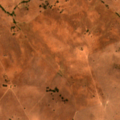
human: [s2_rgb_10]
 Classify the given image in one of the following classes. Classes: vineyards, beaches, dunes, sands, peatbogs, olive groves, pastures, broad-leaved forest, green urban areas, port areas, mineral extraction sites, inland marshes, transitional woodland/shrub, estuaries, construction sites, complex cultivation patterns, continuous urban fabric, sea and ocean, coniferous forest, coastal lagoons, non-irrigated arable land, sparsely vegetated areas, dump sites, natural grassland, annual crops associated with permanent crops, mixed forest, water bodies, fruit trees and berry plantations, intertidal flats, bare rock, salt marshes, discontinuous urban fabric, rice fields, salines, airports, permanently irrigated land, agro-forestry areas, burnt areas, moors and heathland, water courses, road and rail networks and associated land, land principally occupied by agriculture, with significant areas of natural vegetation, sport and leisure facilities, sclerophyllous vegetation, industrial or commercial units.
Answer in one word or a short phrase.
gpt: non-irrigated arable land, pastures